Field crop: maize
Growth stage: 2
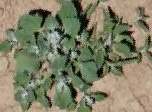
Species: chenopodium